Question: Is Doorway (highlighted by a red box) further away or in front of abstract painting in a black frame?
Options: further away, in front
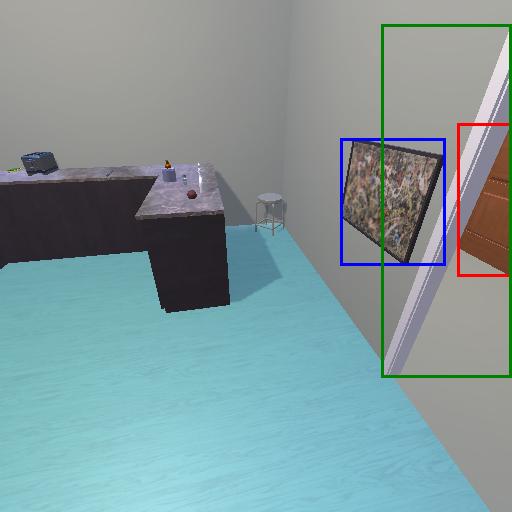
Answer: further away